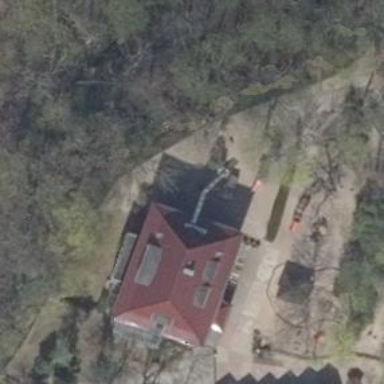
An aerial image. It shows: Building with hipped roof.